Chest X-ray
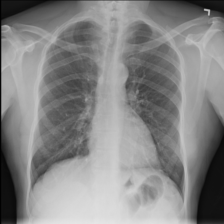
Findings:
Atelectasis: negative
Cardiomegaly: negative
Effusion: negative
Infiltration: negative
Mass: negative
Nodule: negative
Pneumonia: negative
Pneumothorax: negative
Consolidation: negative
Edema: negative
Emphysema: negative
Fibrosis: negative
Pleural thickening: negative
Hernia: negative